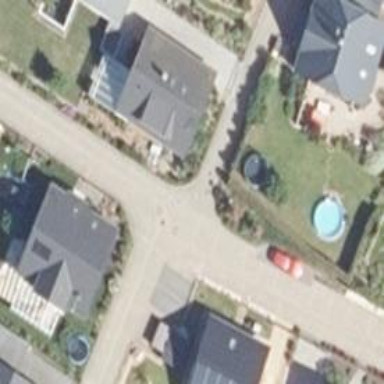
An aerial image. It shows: Living street.